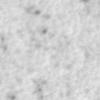
Label: no_change